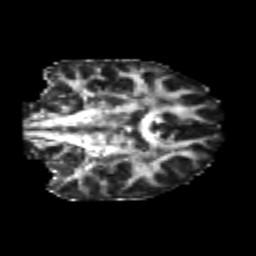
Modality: FA
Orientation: coronal
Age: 20
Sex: female
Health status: healthy
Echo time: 0.074 s